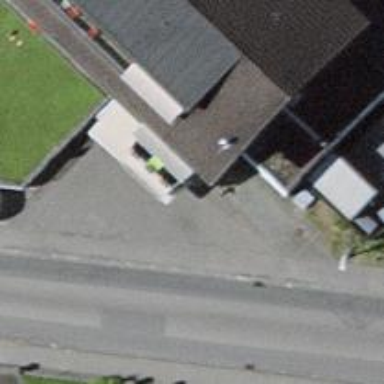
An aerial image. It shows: Bakery.